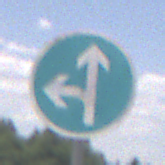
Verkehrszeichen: VorgeschriebeneFahrtrichtungGeradeausOderLinks
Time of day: Midday
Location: Outdoor (Nature)
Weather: PartlyCloudy
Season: NotSpecified
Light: Natural